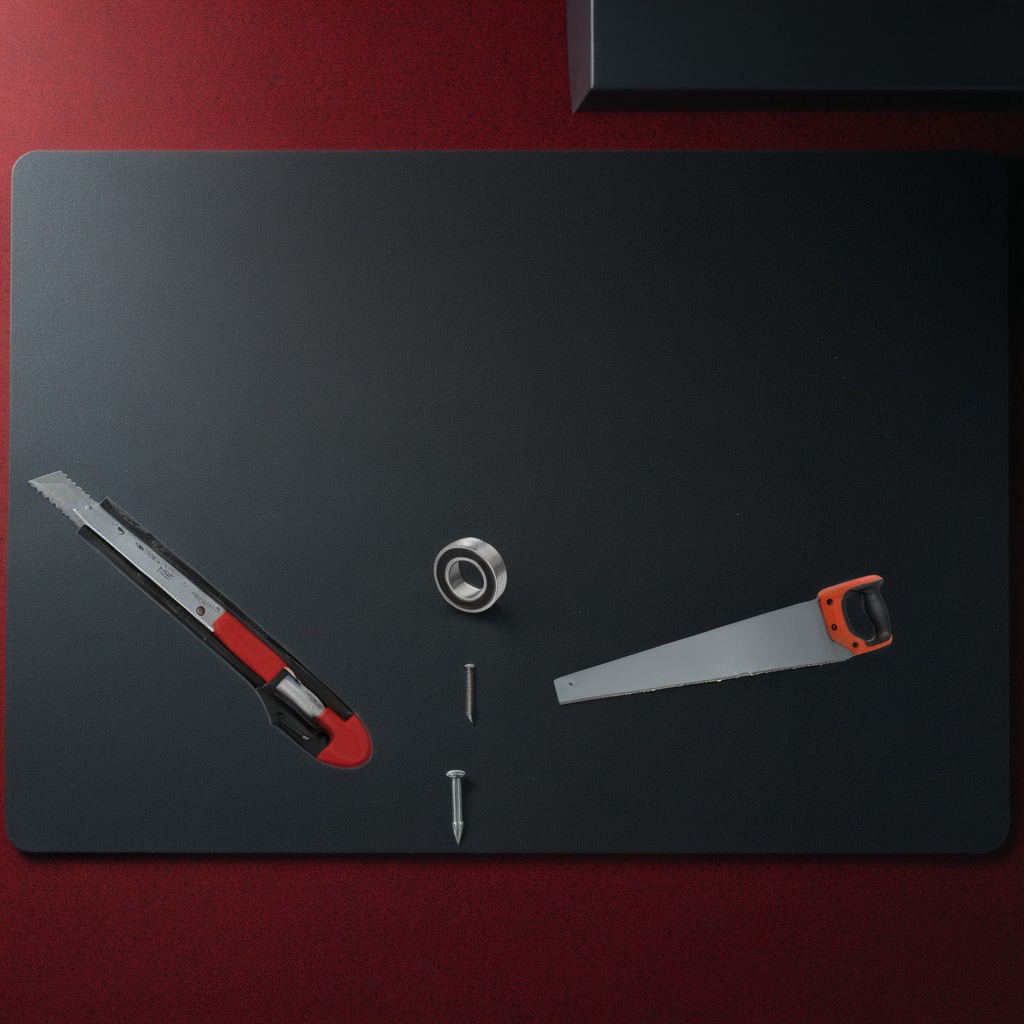
A ball bearing, a utility knife, a machine screw, an iron nail, and a handheld metal saw are lying on the clean granite tabletop inside a workshop at night.